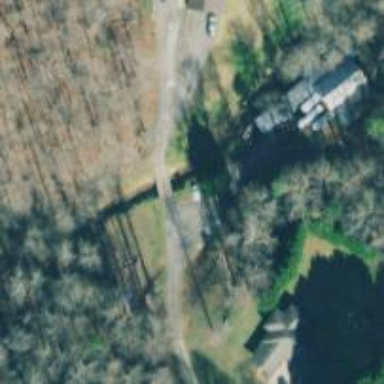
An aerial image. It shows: Service road on bridge.